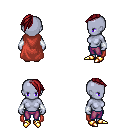
a pixel art fantasy rpg character, female body template, dark elf, purple skin, maroon cape, magenta pants, brunette long mohawk hairstyle, white cloth bracers, gold boots, four views (front, back, left, right), 2x2 character sprite sheet, small pixel art, hard edges, no anti-aliasing